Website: home-depot
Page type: receipt
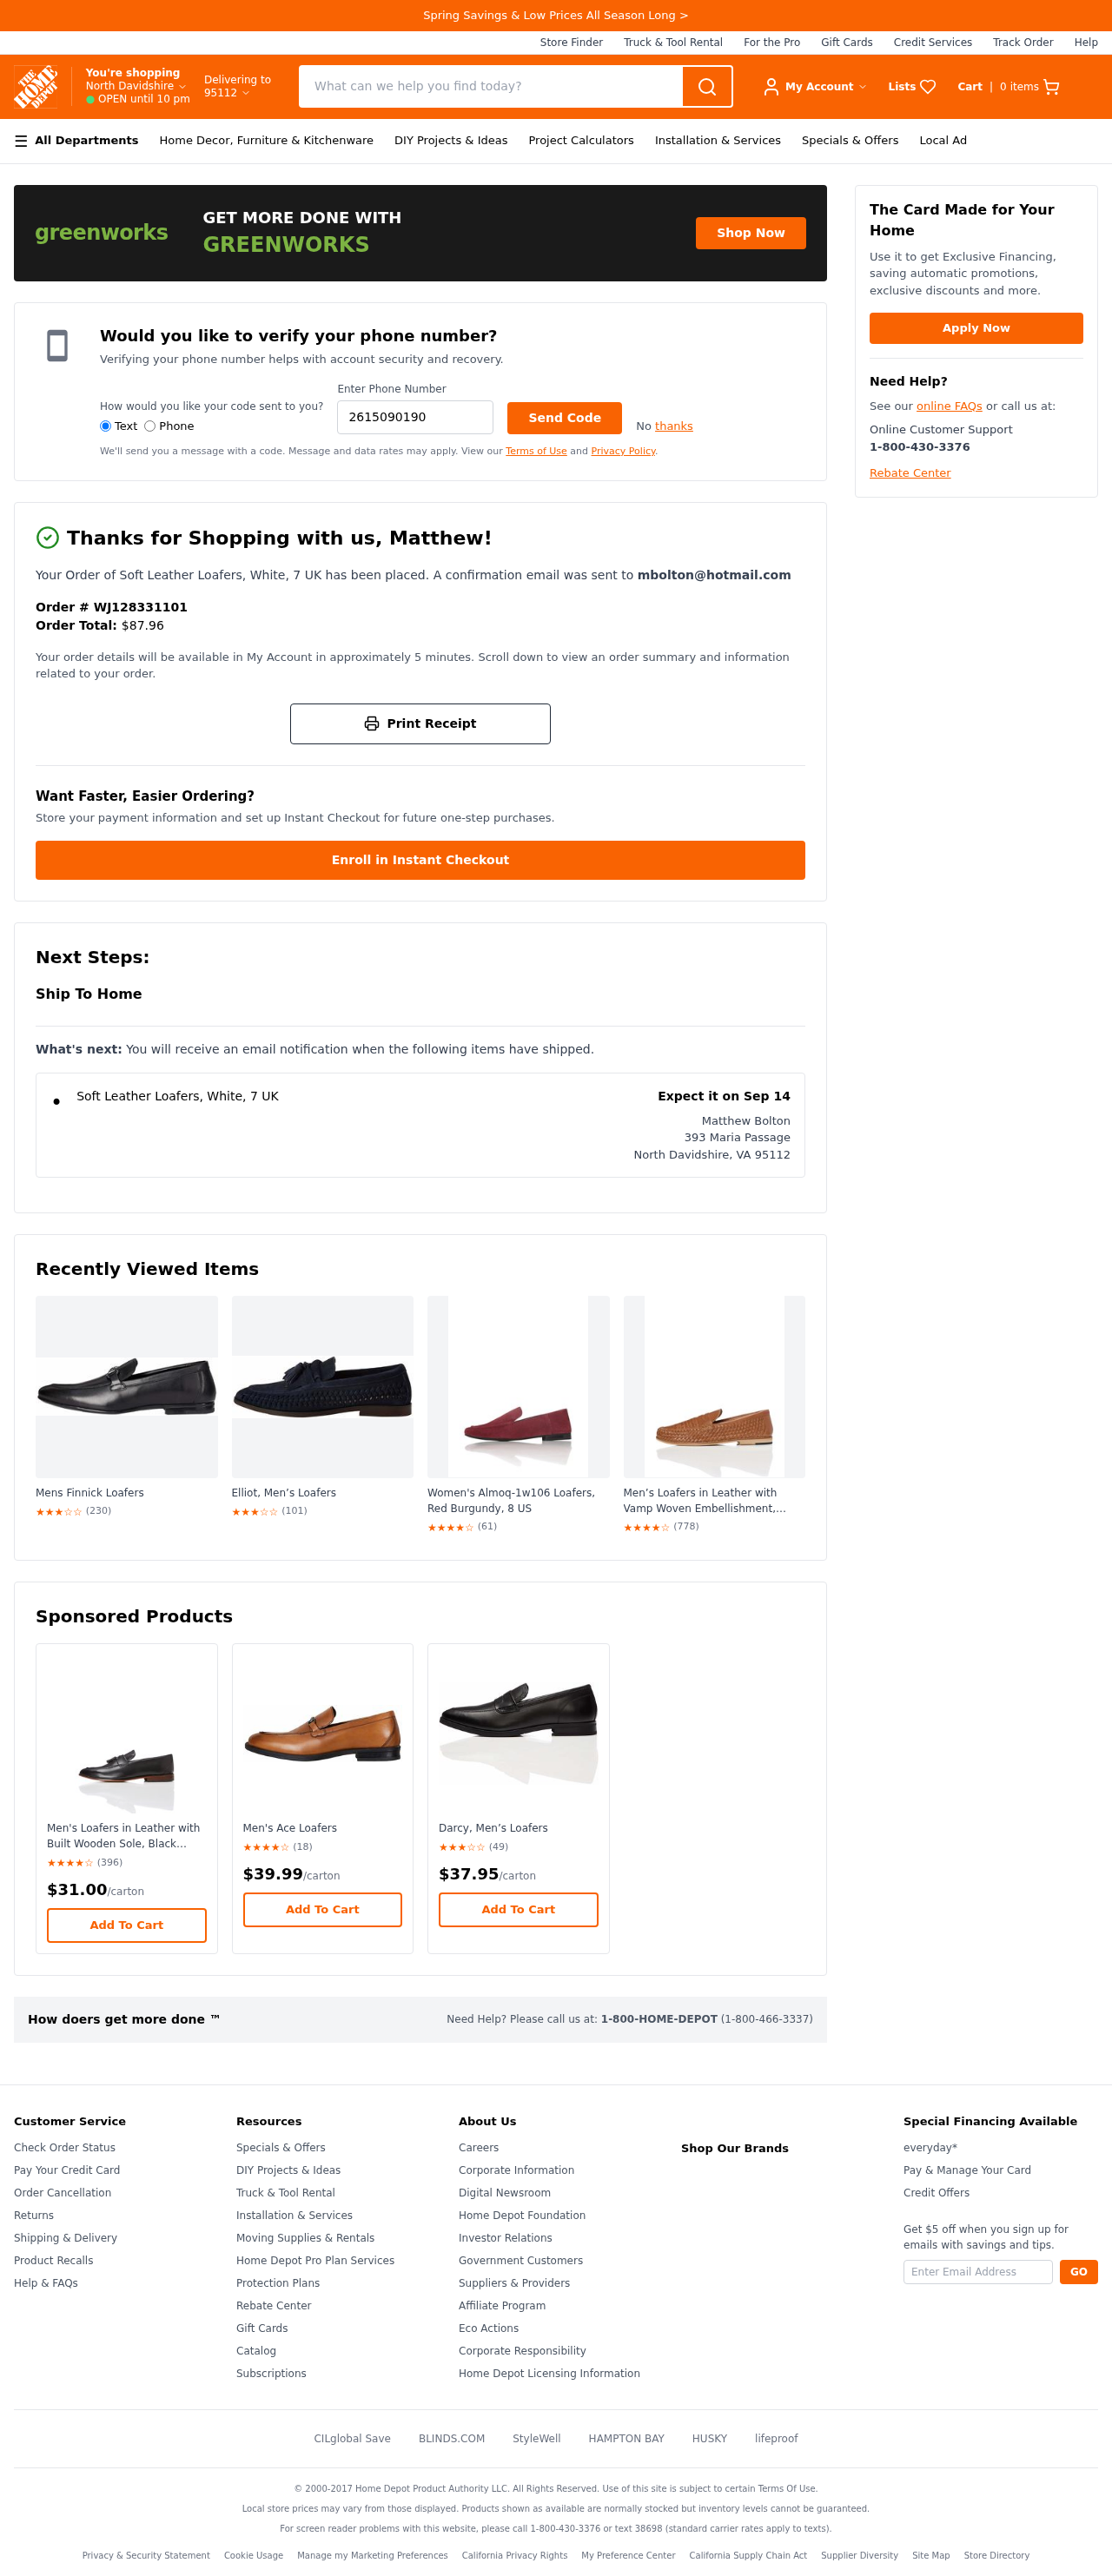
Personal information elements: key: PII_CITY
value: North Davidshire
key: PII_CITY_STATE_ZIP
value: North Davidshire, VA 95112
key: PII_EMAIL
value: mbolton@hotmail.com
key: PII_FIRSTNAME
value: Matthew
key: PII_FULLNAME
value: Matthew Bolton
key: PII_PHONE
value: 2615090190
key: PII_POSTCODE
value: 95112
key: PII_STREET
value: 393 Maria Passage
Product elements: key: PRODUCT1_NAME
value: Soft Leather Loafers, White, 7 UK
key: PRODUCT2_NAME
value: Mens Finnick Loafers
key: PRODUCT2_RATING
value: ★★★☆☆
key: PRODUCT2_NUM_RATINGS
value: (230)
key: PRODUCT3_NAME
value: Elliot, Men’s Loafers
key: PRODUCT3_RATING
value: ★★★☆☆
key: PRODUCT3_NUM_RATINGS
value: (101)
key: PRODUCT4_NAME
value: Women's Almoq-1w106 Loafers, Red Burgundy, 8 US
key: PRODUCT4_RATING
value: ★★★★☆
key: PRODUCT4_NUM_RATINGS
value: (61)
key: PRODUCT5_NAME
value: Men’s Loafers in Leather with Vamp Woven Embellishment, Brown (Tan), 7 UK
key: PRODUCT5_RATING
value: ★★★★☆
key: PRODUCT5_NUM_RATINGS
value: (778)
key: PRODUCT6_NAME
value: Men's Loafers in Leather with Built Wooden Sole, Black (Black), 10.5 UK
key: PRODUCT6_RATING
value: ★★★★☆
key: PRODUCT6_NUM_RATINGS
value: (396)
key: PRODUCT6_PRICE
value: $31.00
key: PRODUCT7_NAME
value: Men's Ace Loafers
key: PRODUCT7_RATING
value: ★★★★☆
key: PRODUCT7_NUM_RATINGS
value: (18)
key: PRODUCT7_PRICE
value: $39.99
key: PRODUCT8_NAME
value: Darcy, Men’s Loafers
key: PRODUCT8_RATING
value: ★★★☆☆
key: PRODUCT8_NUM_RATINGS
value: (49)
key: PRODUCT8_PRICE
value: $37.95
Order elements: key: ORDER_NUM_ITEMS
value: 0
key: ORDER_ID
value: WJ128331101
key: ORDER_TOTAL
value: $87.96
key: ORDER_DELIVERY_DATE
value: Expect it on Sep 14